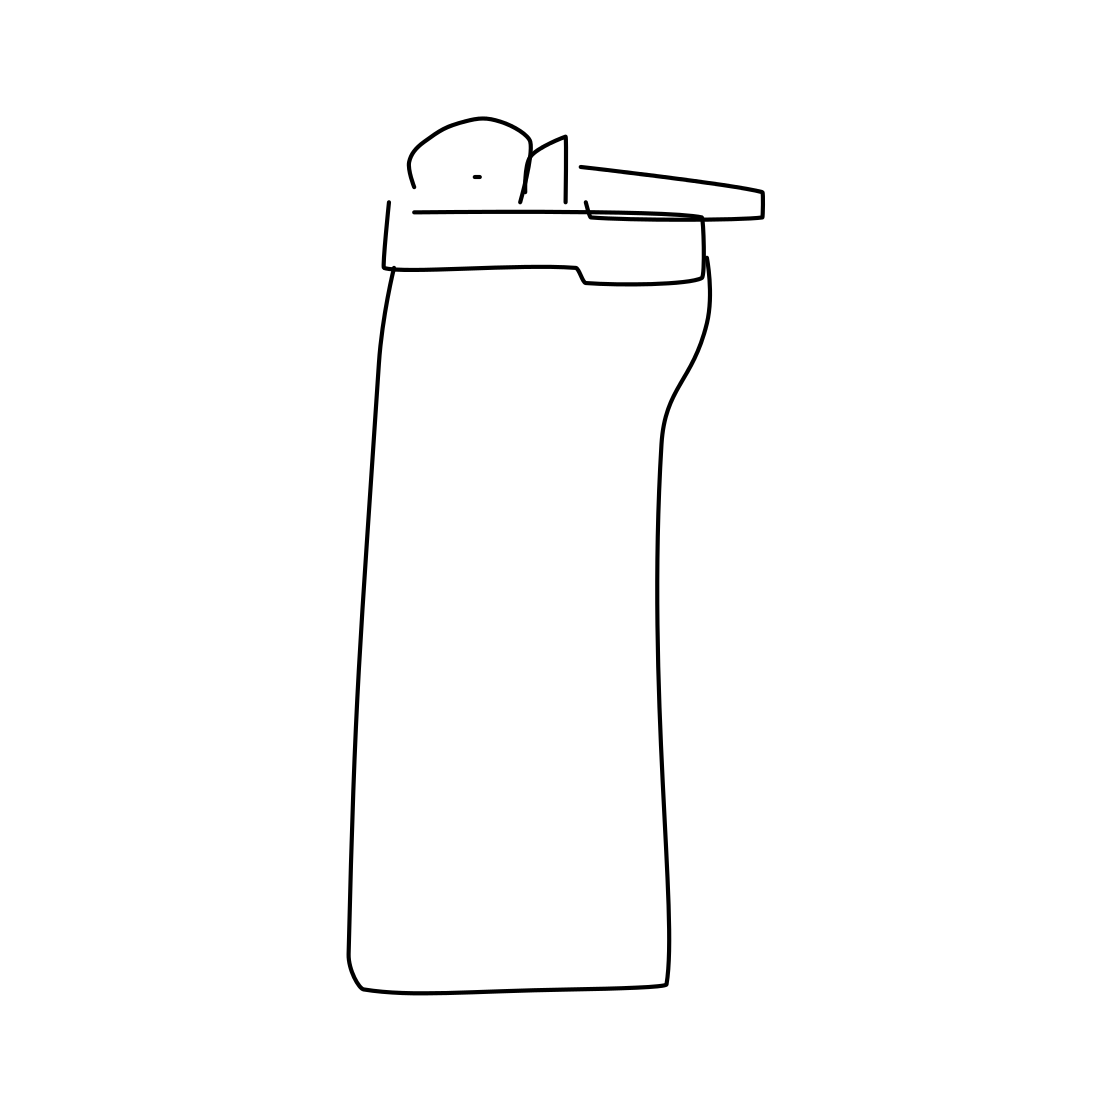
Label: lighter